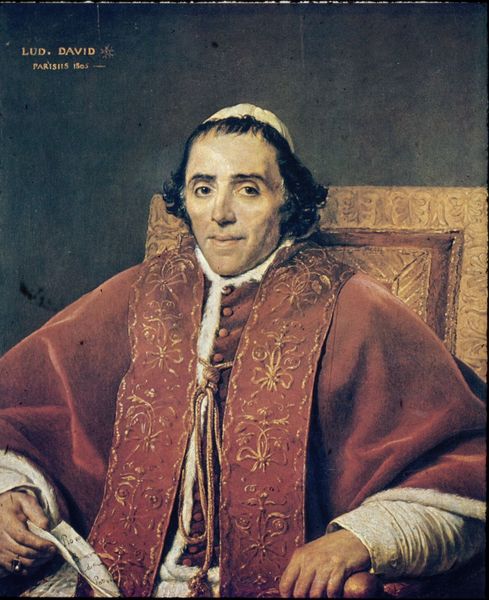
Titel: Portrait du pape Pie VII
Künstler: Jacques Louis David
Standort: Paris
Institution: Musée du Louvre
Schlagwörter: dunkel, gemälde, hand, mann, umhang, weiß, grün, sitzen, braun, finger, frankreich, haar, hell, licht, mund, nase, paris, schwarz, stirn, stuhl, blick, rot, haube, muster, ornament, hemd, jung, kappe, mütze, augen, band, barock, gesicht, inkarnat, kragen, mensch, pelz, samt, ärmel, bildnis, hände, portrait, porträt, rückenlehne, öl, kirche, auge, bestickt, geistlicher, gewand, gold, haare, halbfigur, kostüm, mantel, schnur, schnüre, sessel, sitzend, stickerei, klassizismus, blatt, augenbrauen, borte, brustbild, kinn, knopf, lippen, helldunkel, fell, schärpe, kopfbedeckung, lächeln, schrift, wangen, papier, lehne, kette, bischof, kaiser, papst, thron, throne, polster, inschrift, schmal, stuhllehne, verzierung, robe, kordel, quaste, edel, knöpfe, knopfleiste, ring, stola, zettel, fingerring, revolution, potrtait, napoleon, manschetten, orden, kardinal, brokat, pergament, stul, talar, wangenknochen, polsterung, brief, christlich, man, klerus, priester, mitra, tiara, gütig, samtmantel, schriftstück, urkunde, paper, 1505, empire, porträit, david, gaze, sitzender, schlaufe, kostbar, ludwig, ornat, letter, notiz, schwrz, nachricht, siegelring, jude, christ, kippa, abt, sxhwarz, louis, güte, schaal, aufen, kleriker, bildung, kirchenvater, kirchenmann, soutane, gebildeter, collar, goldfaden, katholische kirche, fürstbischof, david lud, lud, ludwig david, pontifikatkleidung, revolution empire, kollar, lud. david, kipa, red cloak, sitting in a chair